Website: walmart
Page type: store-pickup
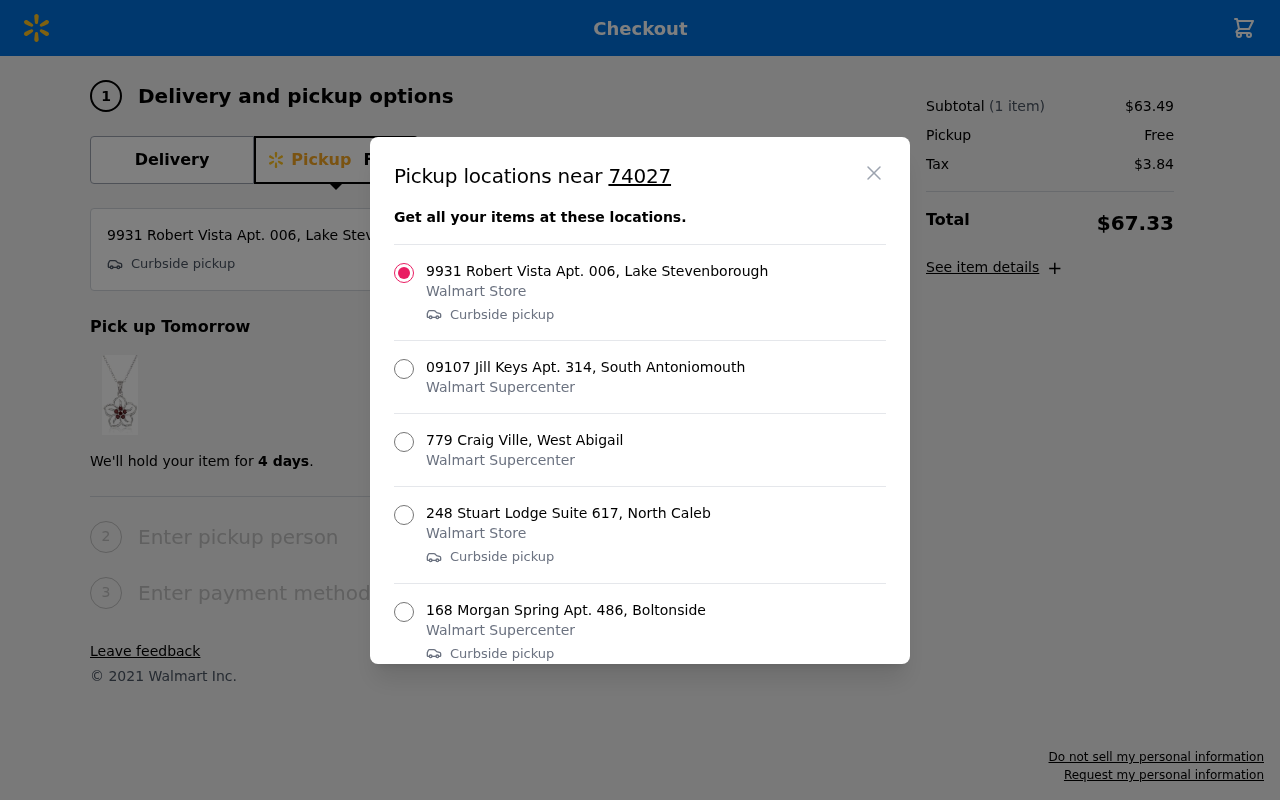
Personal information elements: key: PII_LOCATION1_CITY
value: Lake Stevenborough
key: PII_LOCATION1_STREET
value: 9931 Robert Vista Apt. 006
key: PII_LOCATION2_CITY
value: South Antoniomouth
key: PII_LOCATION2_STREET
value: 09107 Jill Keys Apt. 314
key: PII_LOCATION3_CITY
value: West Abigail
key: PII_LOCATION3_STREET
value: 779 Craig Ville
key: PII_LOCATION4_CITY
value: North Caleb
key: PII_LOCATION4_STREET
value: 248 Stuart Lodge Suite 617
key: PII_LOCATION5_CITY
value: Boltonside
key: PII_LOCATION5_STREET
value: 168 Morgan Spring Apt. 486
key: PII_POSTCODE
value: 74027
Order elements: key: ORDER_NUM_ITEMS
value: (1 item)
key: ORDER_SUBTOTAL
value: $63.49
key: ORDER_SHIPPING_COST
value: Free
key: ORDER_TAX
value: $3.84
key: ORDER_TOTAL
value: $67.33